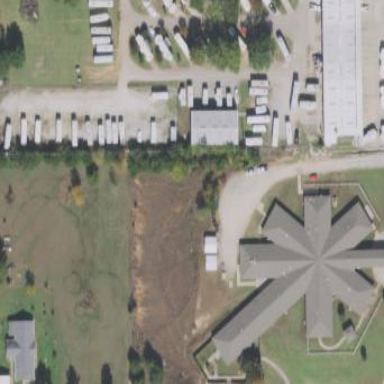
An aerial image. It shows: Nursing home building.